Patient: sex M, age 36
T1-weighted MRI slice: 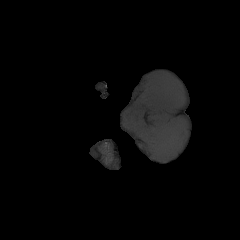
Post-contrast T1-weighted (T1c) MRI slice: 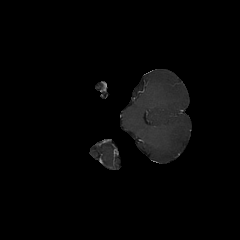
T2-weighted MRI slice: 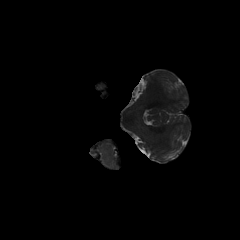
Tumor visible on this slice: no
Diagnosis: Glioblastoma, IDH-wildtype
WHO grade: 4